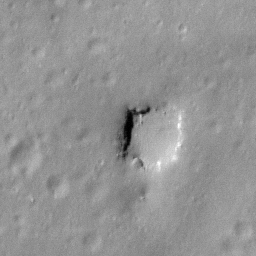
Pit: Stevinus 22
Host crater: Stevinus
Host type: impact_melt
Lunar coordinates: latitude -32.935, longitude 53.959